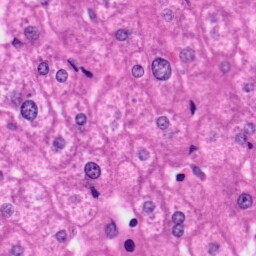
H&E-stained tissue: Liver